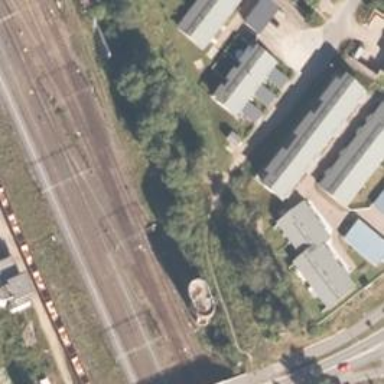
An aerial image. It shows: Railway yard with electrified contact lines.